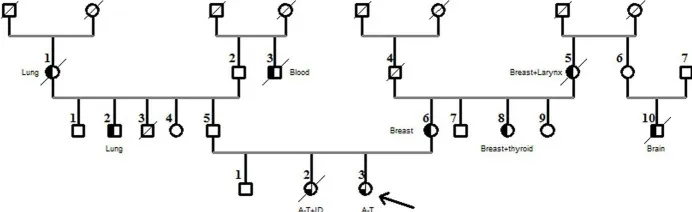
Family pedigree diagnosed with the compound heterozygous ATM pathogenic variant. The arrow in the pedigree member shows the A-T patient. The sister of the proband had A-T associated with immunodeficiency (A-T + ID). Black half-filled pedigree members indicate cancer cases (cancer types are mentioned in the pedigree).
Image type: chart (chart)